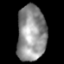
Tissue: lung
Cell type: Pericytes
Senescence score: 0.1937
Nuclear area (px): 1578
Mean DAPI intensity: 144.795